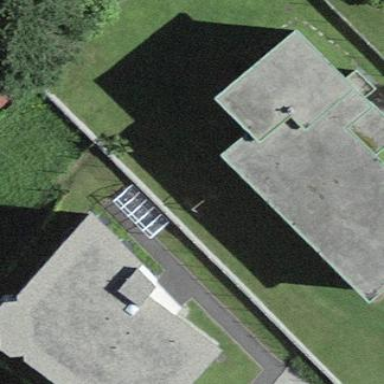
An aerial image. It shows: Flat-roofed house.